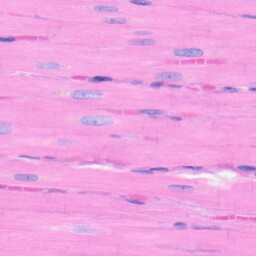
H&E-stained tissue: Heart